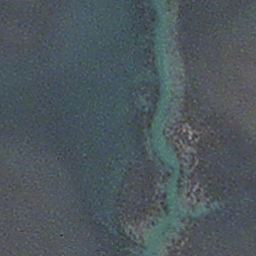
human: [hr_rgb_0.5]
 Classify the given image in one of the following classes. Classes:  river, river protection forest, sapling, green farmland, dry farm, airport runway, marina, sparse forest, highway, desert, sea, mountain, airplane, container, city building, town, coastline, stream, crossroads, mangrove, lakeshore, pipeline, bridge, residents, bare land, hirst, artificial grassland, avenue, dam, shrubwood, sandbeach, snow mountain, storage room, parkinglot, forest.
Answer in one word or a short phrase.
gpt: stream